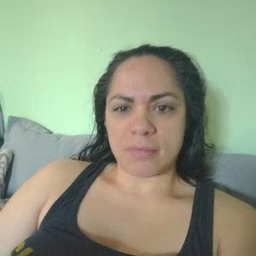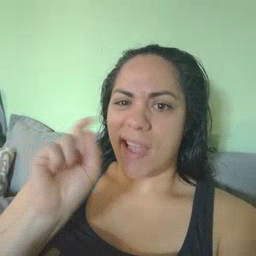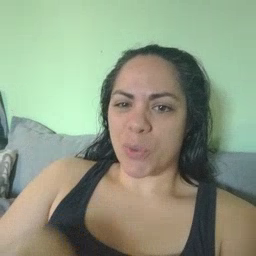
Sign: haveto